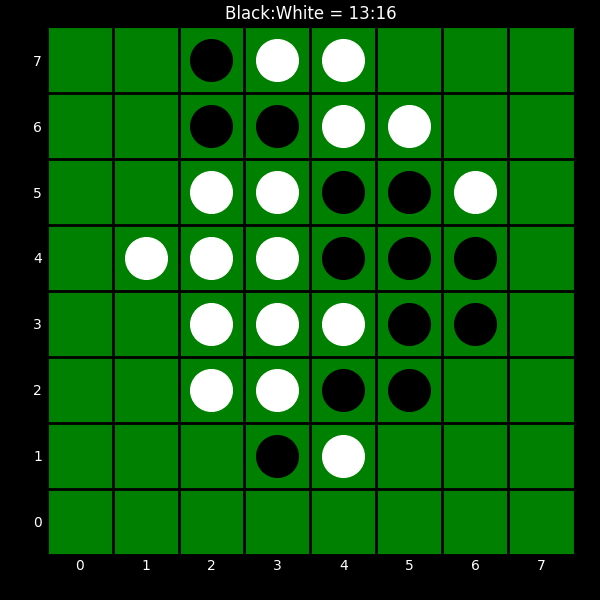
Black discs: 13
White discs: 16